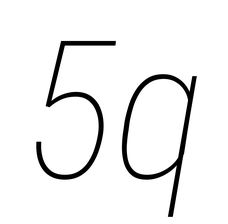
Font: Roboto-Italic_Condensed_Thin_Italic